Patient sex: F
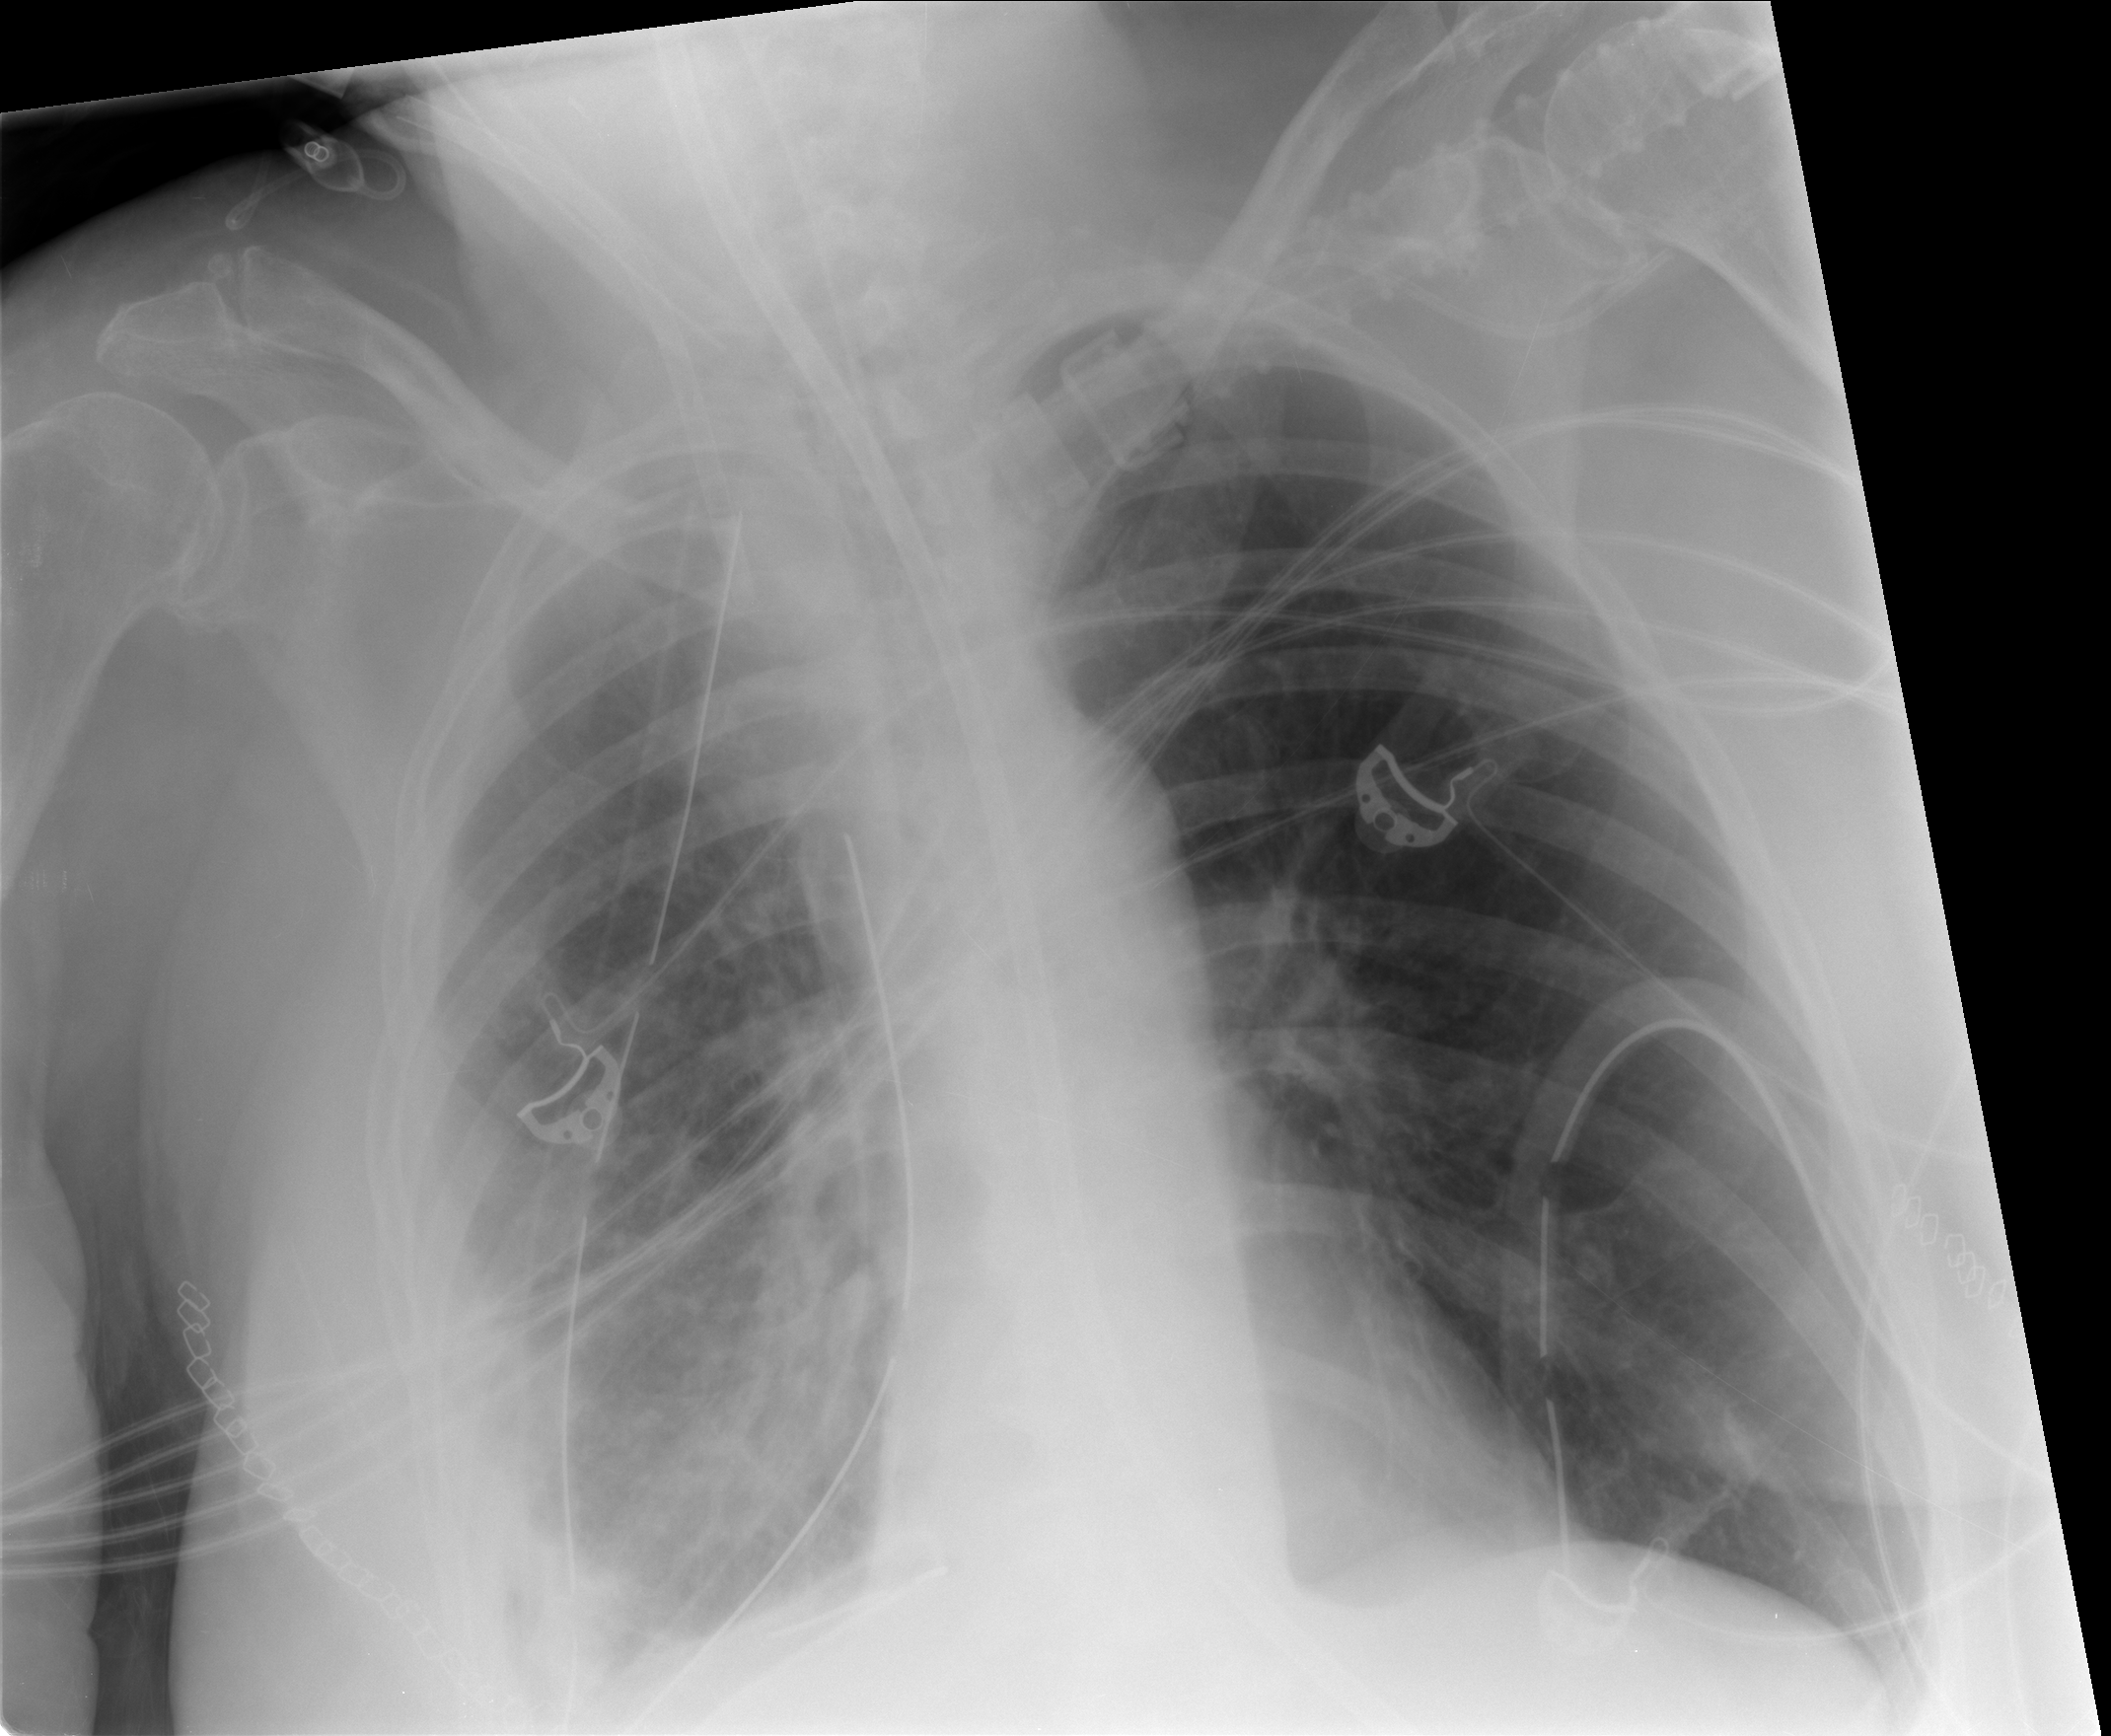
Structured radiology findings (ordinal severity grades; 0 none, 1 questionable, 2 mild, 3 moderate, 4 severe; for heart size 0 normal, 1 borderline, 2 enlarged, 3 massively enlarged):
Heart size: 0
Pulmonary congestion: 0
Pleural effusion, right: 2
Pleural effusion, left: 0
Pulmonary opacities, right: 2
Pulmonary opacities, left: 0
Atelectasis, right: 3
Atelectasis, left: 0